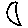
Label: moon